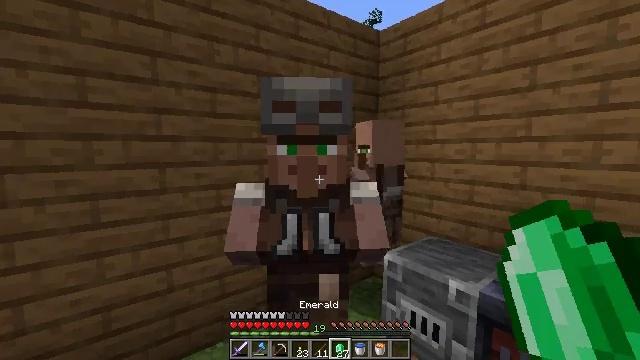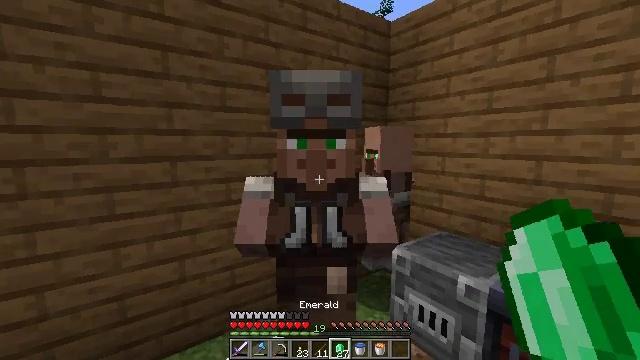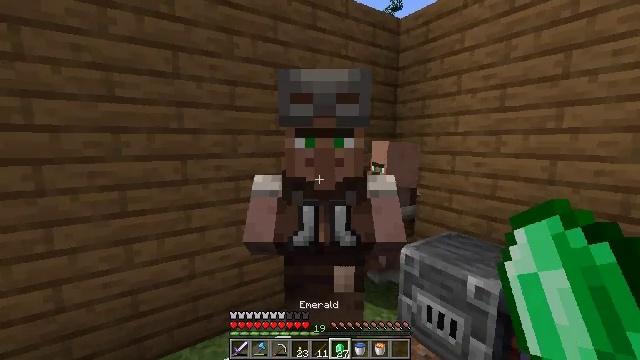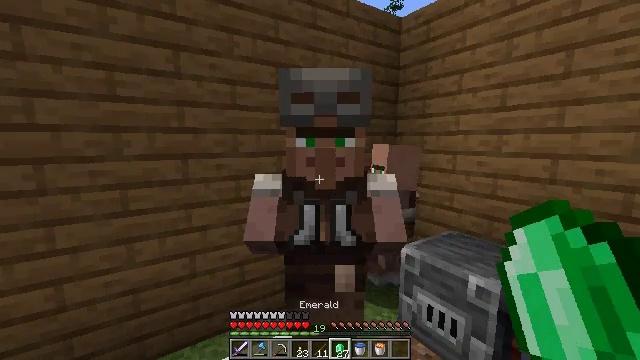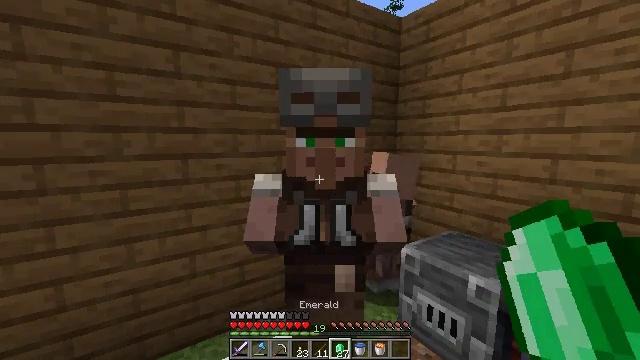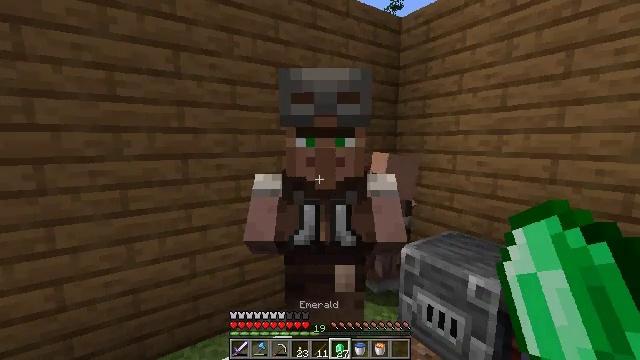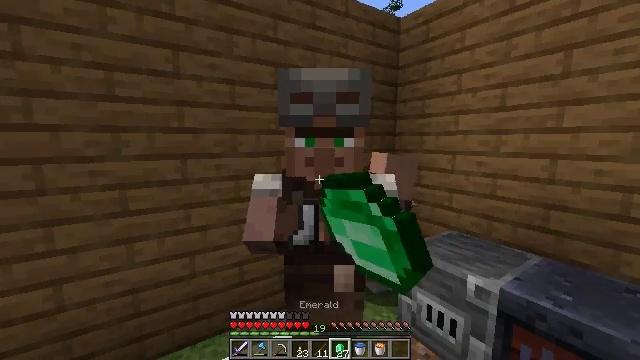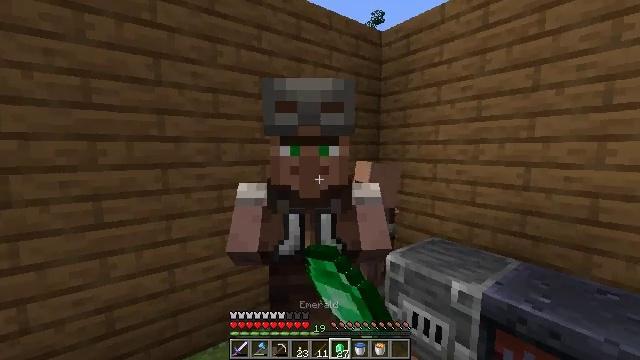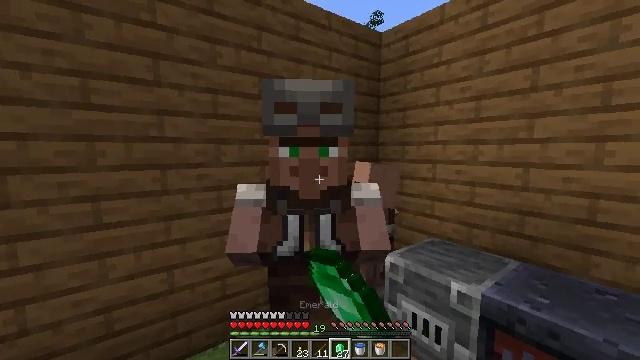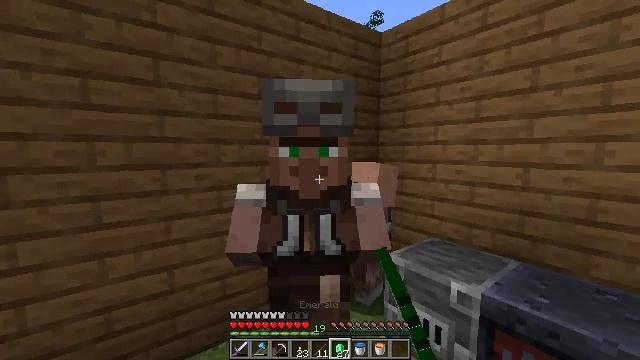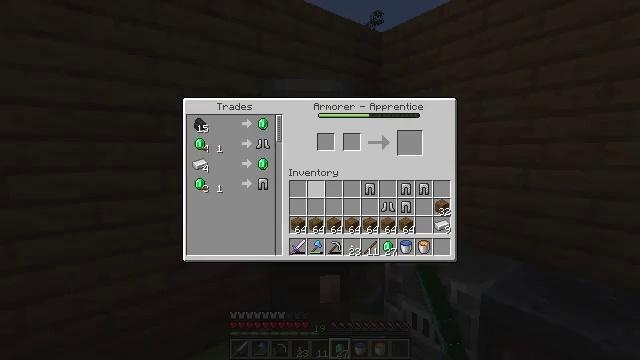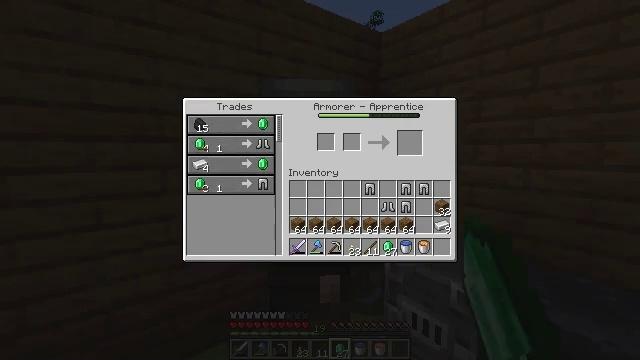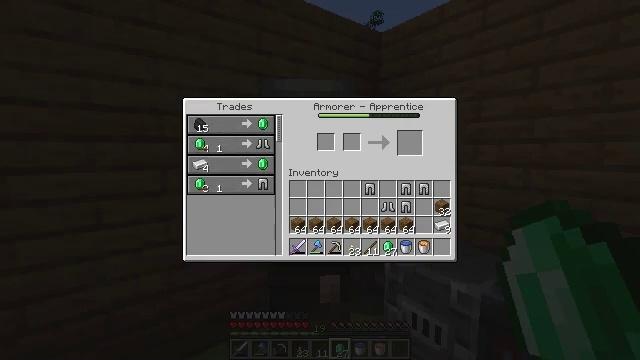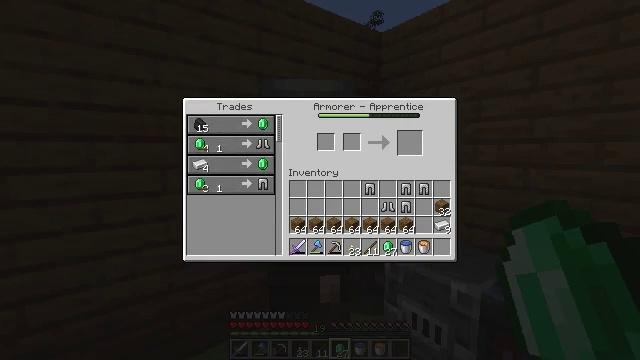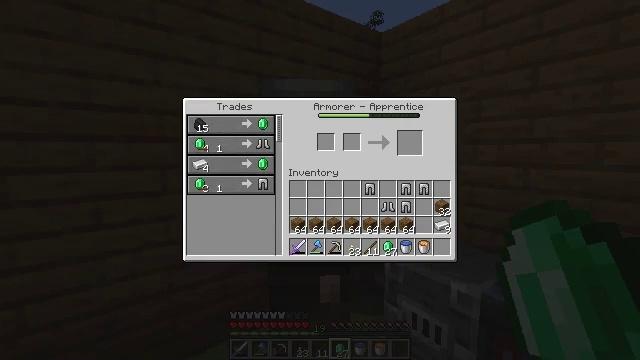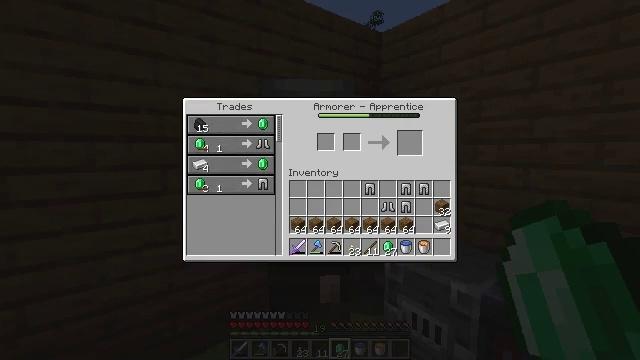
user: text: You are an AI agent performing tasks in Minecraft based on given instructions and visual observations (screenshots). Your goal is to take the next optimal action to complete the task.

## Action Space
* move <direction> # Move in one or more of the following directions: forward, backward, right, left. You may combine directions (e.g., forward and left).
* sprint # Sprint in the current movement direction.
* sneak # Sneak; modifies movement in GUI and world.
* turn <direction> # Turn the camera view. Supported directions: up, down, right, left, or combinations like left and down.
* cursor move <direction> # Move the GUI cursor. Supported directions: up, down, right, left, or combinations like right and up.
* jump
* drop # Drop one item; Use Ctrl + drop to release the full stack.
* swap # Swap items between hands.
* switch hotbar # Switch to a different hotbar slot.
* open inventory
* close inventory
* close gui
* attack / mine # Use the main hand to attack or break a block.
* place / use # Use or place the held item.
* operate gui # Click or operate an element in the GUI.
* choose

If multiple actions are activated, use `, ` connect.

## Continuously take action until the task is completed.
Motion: motion action
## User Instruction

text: Create chainmail leggings using the crafting table.
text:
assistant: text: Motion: turn left and down, close inventory
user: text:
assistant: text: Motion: turn left
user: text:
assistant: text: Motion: no_op
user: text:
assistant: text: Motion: no_op
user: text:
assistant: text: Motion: use / place
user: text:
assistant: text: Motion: use / place
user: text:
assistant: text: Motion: turn right and up
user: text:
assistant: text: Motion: no_op
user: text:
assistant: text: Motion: no_op
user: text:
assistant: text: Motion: open gui
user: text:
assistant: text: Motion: no_op
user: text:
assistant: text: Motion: no_op
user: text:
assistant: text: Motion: cursor move right and up
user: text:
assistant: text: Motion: no_op
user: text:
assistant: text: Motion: no_op
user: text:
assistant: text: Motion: no_op
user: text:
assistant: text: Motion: no_op
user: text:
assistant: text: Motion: no_op
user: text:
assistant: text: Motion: no_op
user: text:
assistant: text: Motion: cursor move right
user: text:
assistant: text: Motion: cursor move right
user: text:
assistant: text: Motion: cursor move up
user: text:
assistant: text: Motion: cursor move left
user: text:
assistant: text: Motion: cursor move left and down
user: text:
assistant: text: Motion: cursor move left and down
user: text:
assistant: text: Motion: cursor move left
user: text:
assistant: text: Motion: cursor move left
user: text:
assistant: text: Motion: no_op
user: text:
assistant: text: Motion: no_op
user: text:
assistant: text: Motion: no_op